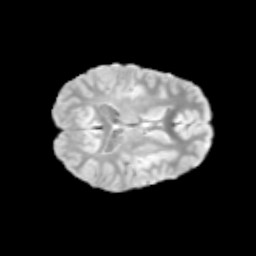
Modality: T2w
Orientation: axial
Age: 9
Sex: male
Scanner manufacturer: siemens
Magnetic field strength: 3 T
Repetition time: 3.8 s
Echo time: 0.07 s